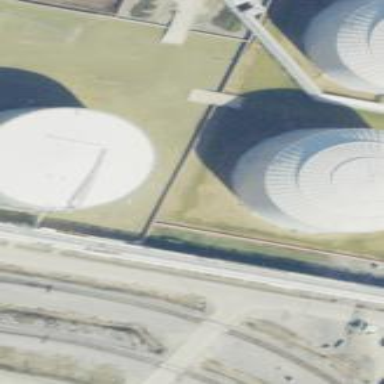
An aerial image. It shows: Storage tank building.